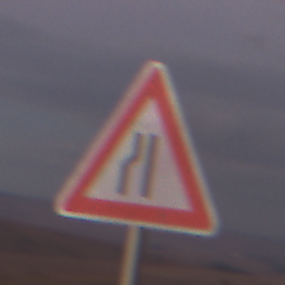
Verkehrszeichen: EinseitigVerengteFahrbahnLinks
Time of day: SunriseSunset
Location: Outdoor (Nature)
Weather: PartlyCloudy
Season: NotSpecified
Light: Natural